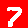
Digit: 7